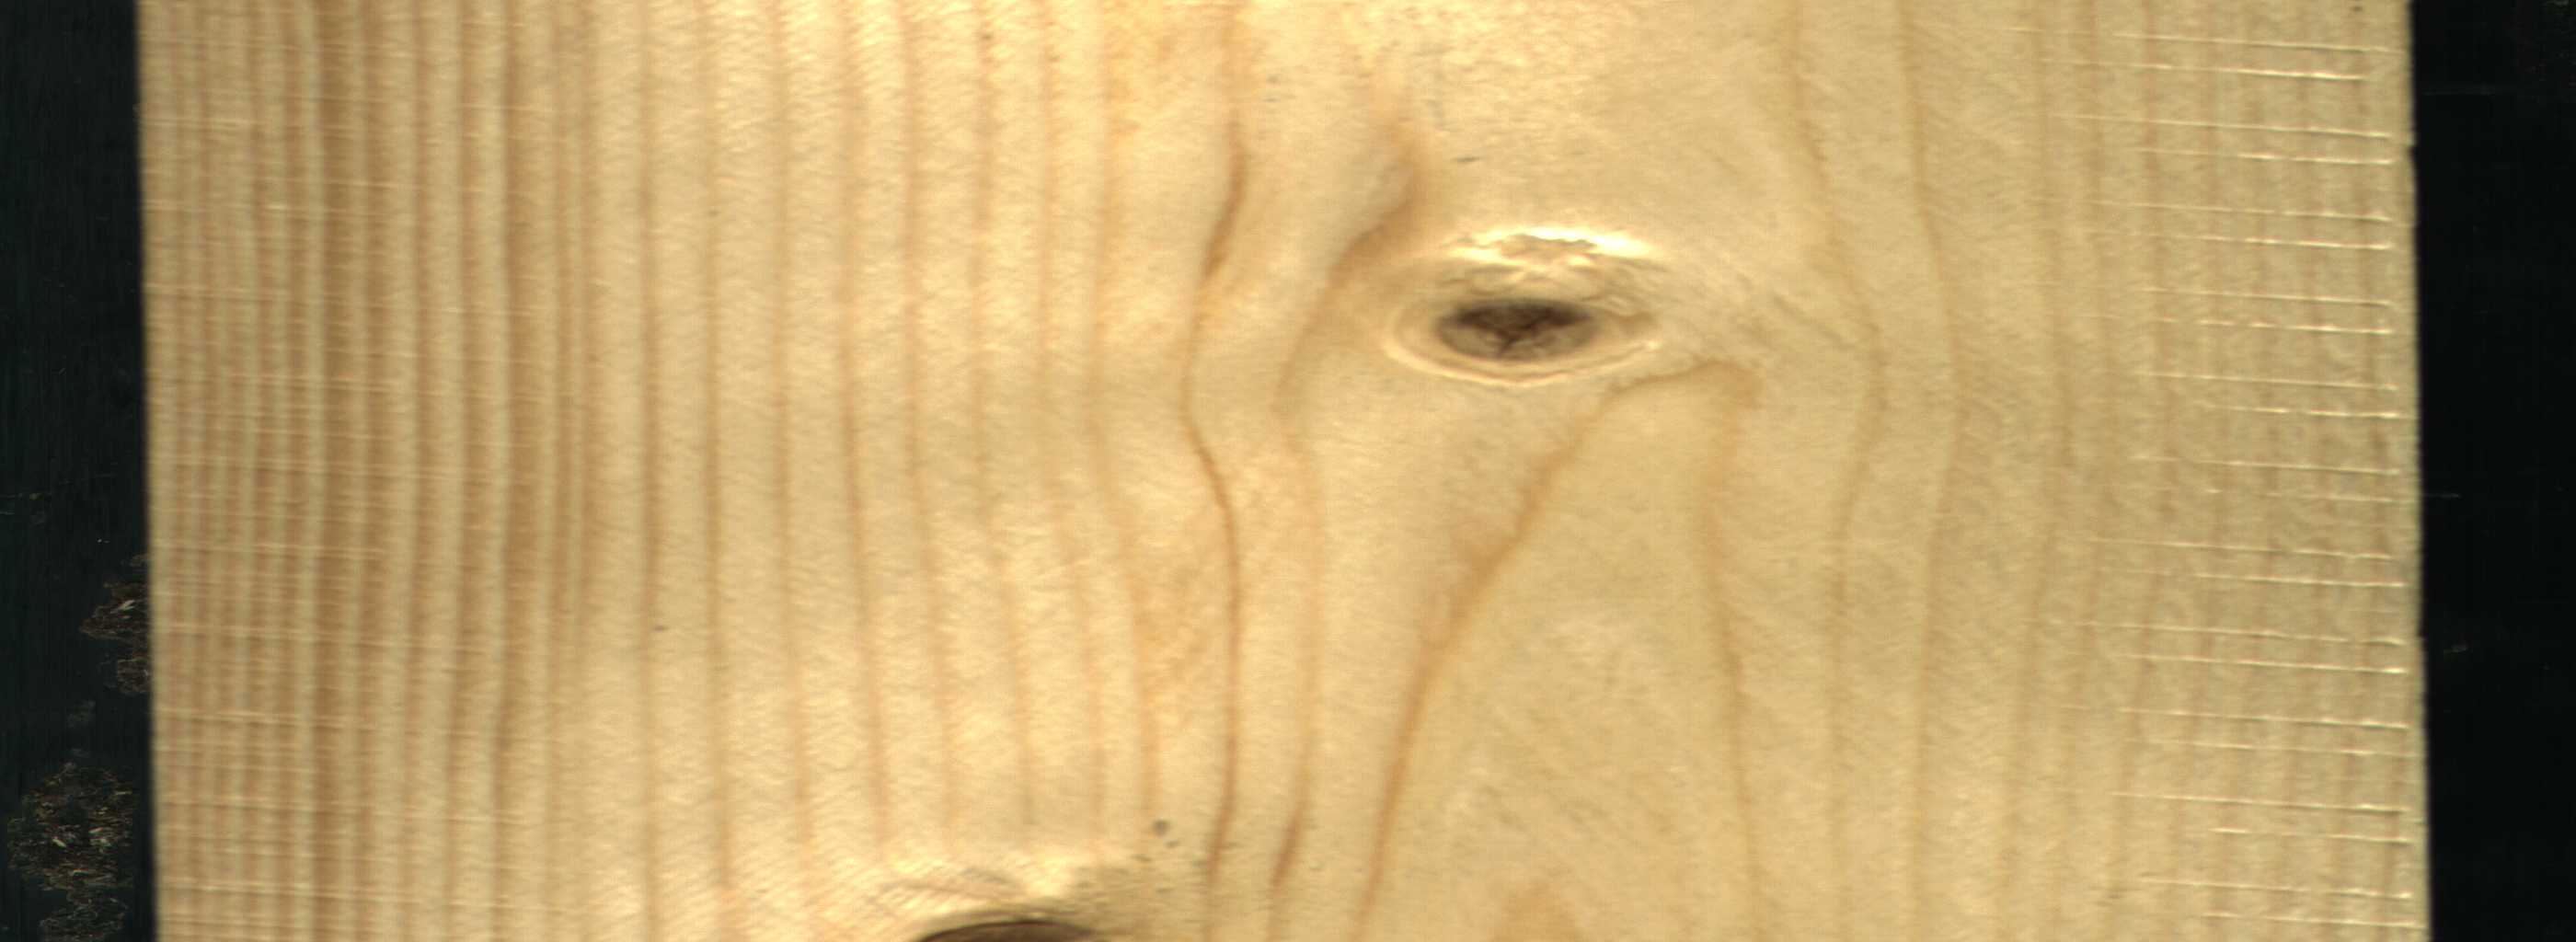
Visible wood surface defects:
Dead_Knot
Live_Knot